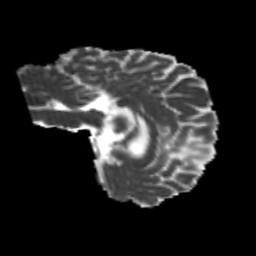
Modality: MD
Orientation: sagittal
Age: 25
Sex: male
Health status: healthy
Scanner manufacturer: philips
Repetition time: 7.388 s
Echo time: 0.08599 s